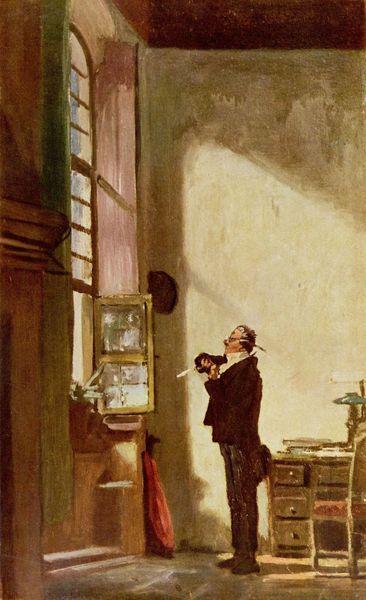
Titel: Der Schreiber
Künstler: Carl Spitzweg
Standort: München
Institution: Neue Pinakothek
Schlagwörter: feder, gemälde, mann, schatten, weiß, aquarell, gelb, grün, ocker, braun, fenster, grau, hell, hintergrund, holz, hut, lampe, licht, profil, raum, schwarz, stuhl, tisch, zimmer, ausblick, blick, regenschirm, rot, schirm, tuch, beige, anzug, hemd, hose, jacke, mütze, wand, gesicht, kleidung, kragen, rahmen, sockel, stehen, stein, bildnis, innenraum, porträt, morgen, gitter, sonne, boden, interieur, stehend, decke, musiker, pflanze, rosa, fensterläden, perücke, blumentopf, seitlich, kommode, schrank, schreibtisch, lampenschirm, bogen, fußboden, haltung, sonnenlicht, mauer, dielen, rt, schublade, balken, stufen, lichteinfall, ankleiden, hoch, carl spitzweg, spitzweg, fensterladen, offen, sonnenstrahl, sprossen, scheibe, brille, pinsel, fensterbild, glasscheibe, schubladen, geige, geigenbogen, geigenspieler, geiger, violinist, schubfächer, gesims, fensterscheibe, rotbraun, fensterbank, aussen, lichtquelle, licht schatten, stuhö, geöffnet, binden, sekretär, fensterflügel, fenstersprossen, schreibtischlampe, raus, bürotisch, hosew, übungsstunde, biedermann, his, geigenkasten, schreibtsich, der geiger, vorhang, fliesenfußboden, sonenstrahl